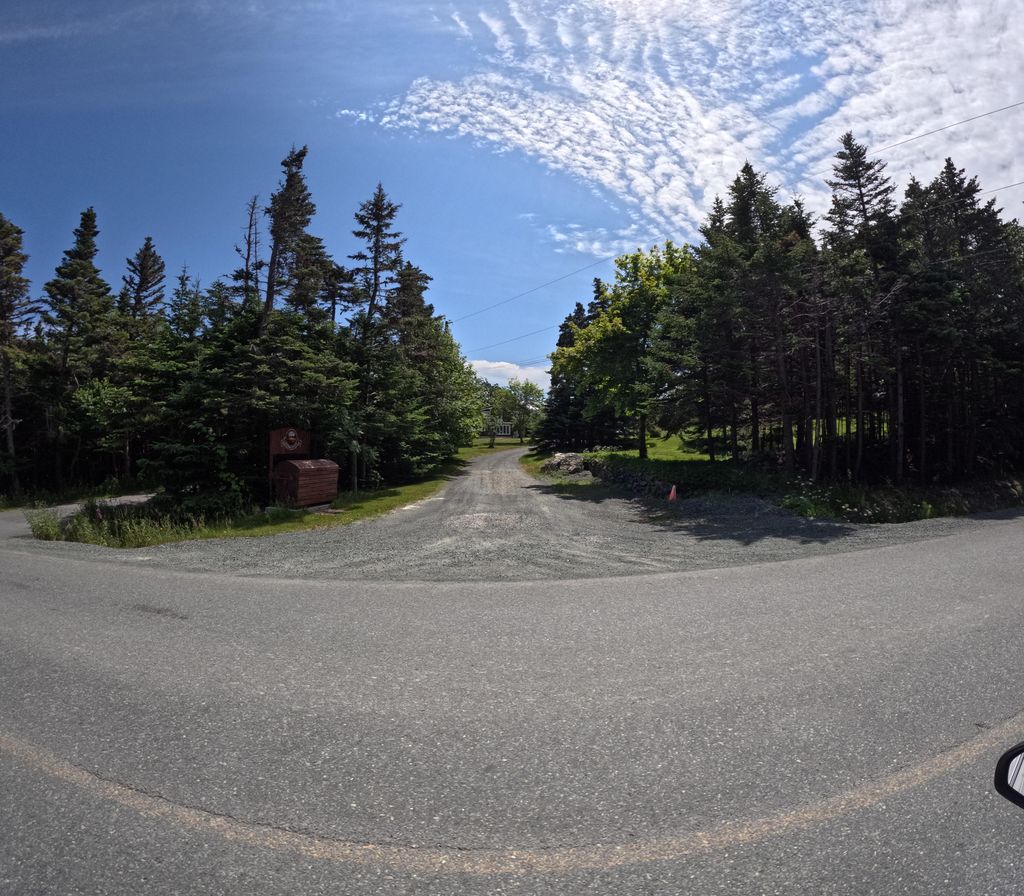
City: st_johns